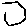
Label: hexagon